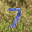
Label: 7